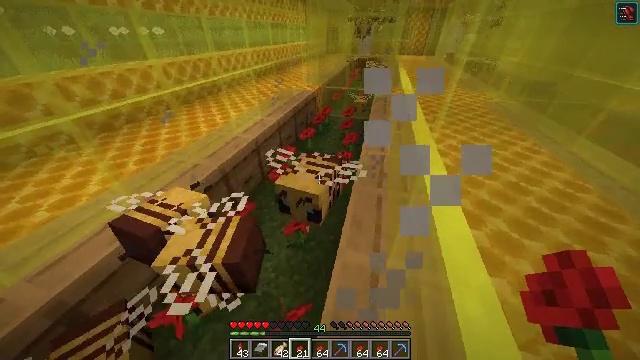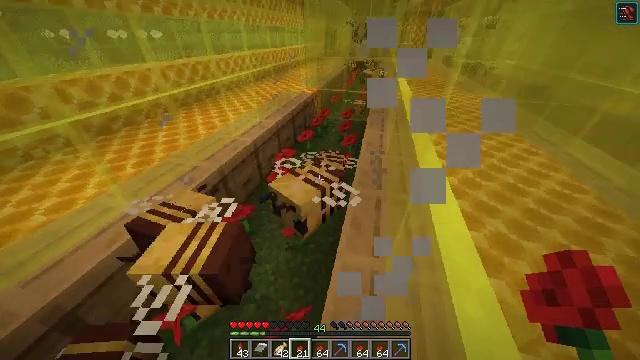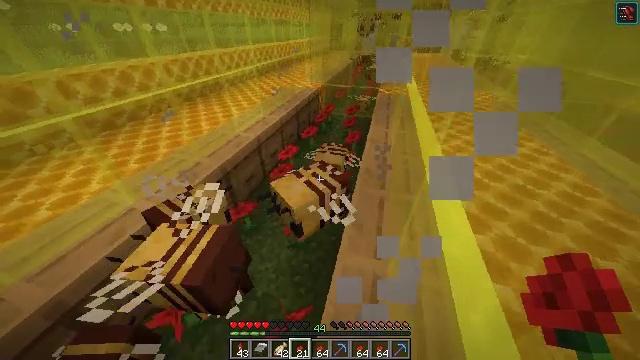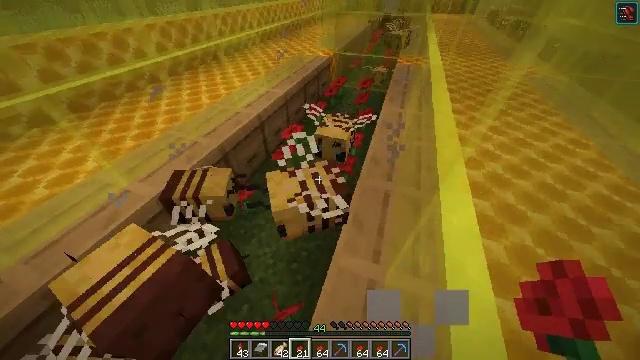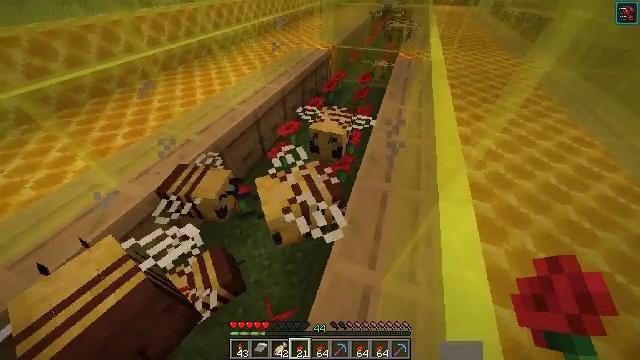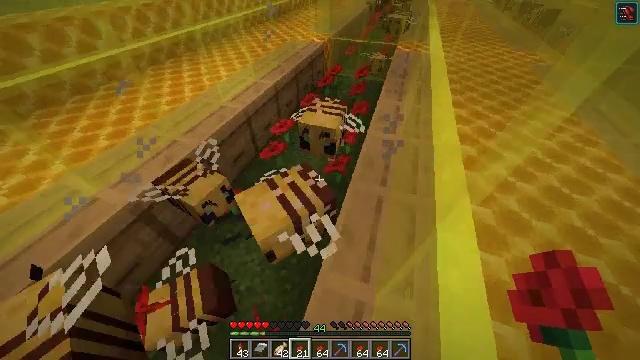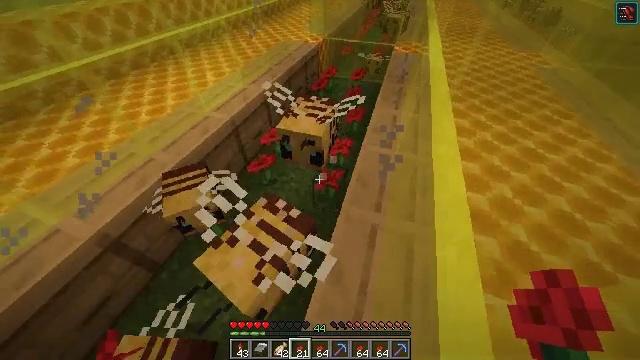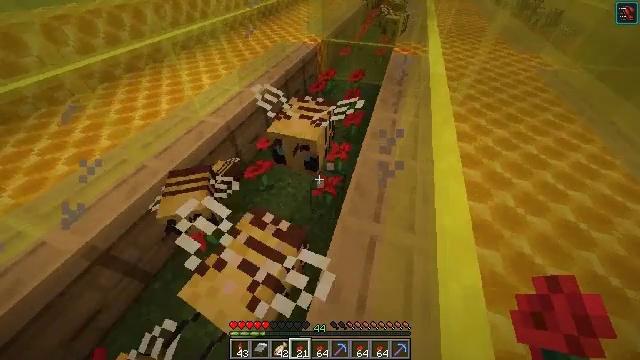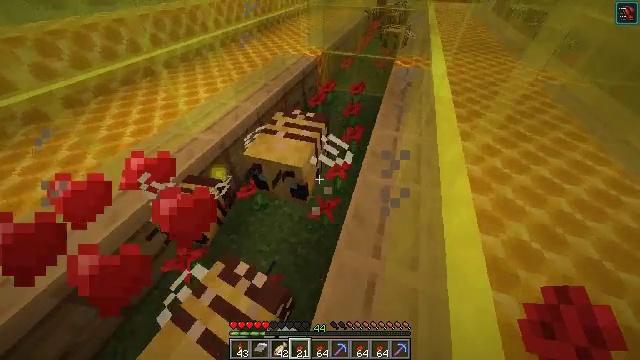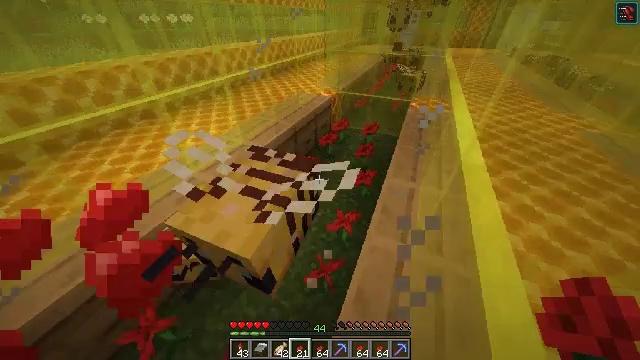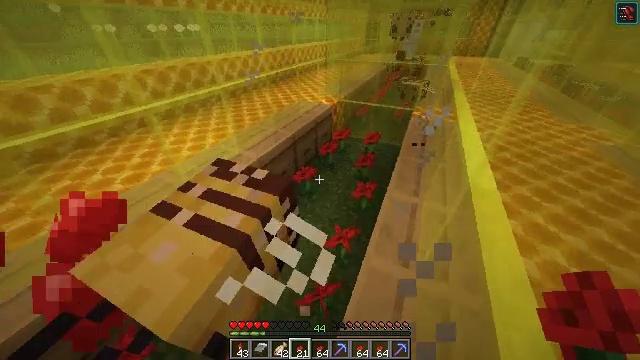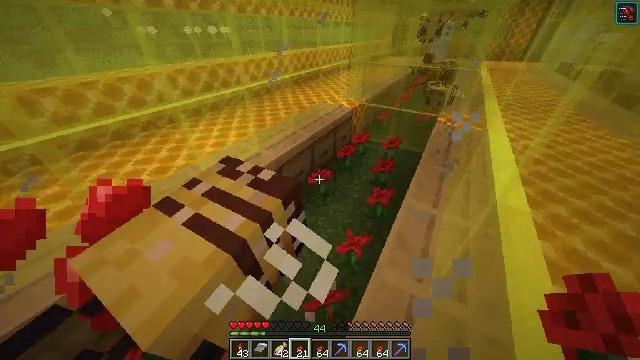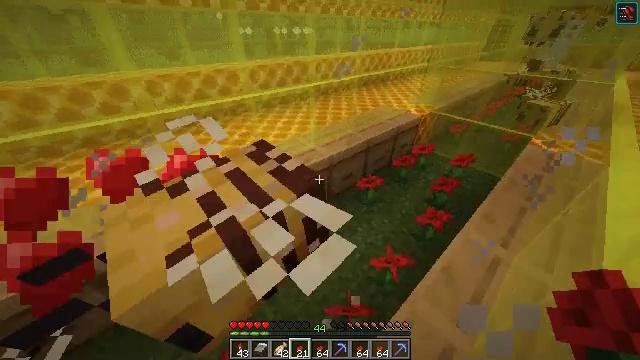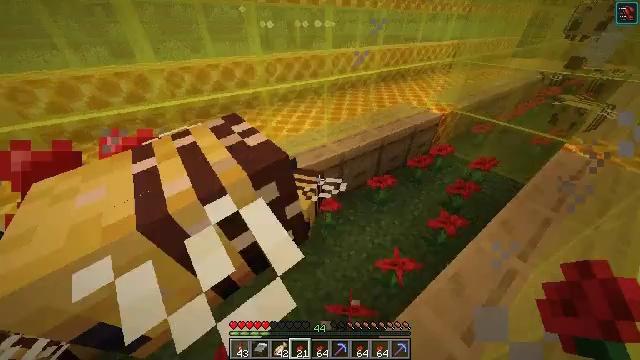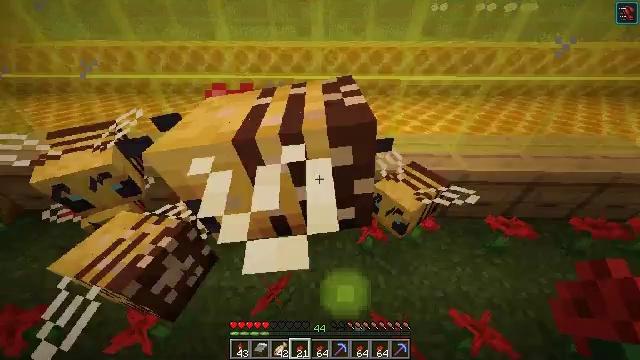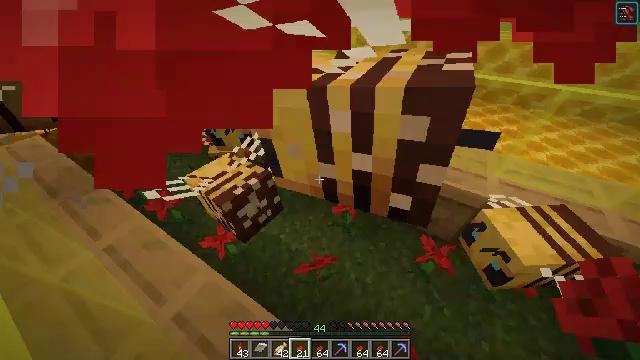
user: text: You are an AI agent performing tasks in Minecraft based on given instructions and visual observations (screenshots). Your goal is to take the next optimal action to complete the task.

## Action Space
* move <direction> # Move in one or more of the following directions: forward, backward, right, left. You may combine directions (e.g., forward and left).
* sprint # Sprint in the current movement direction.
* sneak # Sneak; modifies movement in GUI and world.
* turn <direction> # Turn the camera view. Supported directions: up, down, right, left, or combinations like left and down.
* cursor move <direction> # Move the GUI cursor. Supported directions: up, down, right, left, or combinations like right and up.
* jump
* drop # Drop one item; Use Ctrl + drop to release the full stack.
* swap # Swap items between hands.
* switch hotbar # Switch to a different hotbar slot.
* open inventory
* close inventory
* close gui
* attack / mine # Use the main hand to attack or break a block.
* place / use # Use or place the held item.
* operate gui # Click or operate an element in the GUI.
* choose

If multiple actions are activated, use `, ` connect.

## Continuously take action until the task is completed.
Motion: motion action
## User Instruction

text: Gather honey bottles to craft a honey block.
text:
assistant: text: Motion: use / place
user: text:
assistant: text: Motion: move forward and move right, turn left and down, use / place
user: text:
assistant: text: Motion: move forward and move right, turn left and down
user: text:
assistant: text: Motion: move forward and move right, turn down
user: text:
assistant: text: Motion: move forward and move right, turn down
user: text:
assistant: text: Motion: move forward and move right
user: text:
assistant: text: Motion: move forward and move right
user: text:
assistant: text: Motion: move forward and move right, turn up
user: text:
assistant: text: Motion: move forward and move right, turn left and up
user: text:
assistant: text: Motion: turn left and up, use / place
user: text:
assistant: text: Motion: turn left, use / place
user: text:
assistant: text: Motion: turn left, use / place
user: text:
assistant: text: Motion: turn left and down, use / place
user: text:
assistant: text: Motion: turn left and down, use / place
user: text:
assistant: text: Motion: turn left and down
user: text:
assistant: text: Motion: turn left, use / place
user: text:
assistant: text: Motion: move left, turn left, use / place
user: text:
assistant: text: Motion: move forward and move left, turn left and up
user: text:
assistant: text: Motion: move forward and move left, turn left and up, use / place
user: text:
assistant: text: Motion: move forward and move left, use / place
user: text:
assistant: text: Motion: move forward and move left, use / place
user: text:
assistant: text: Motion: move forward and move left
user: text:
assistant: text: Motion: move forward and move left, turn left and up
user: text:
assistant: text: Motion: move forward and move left, turn left and up
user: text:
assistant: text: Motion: move forward and move left
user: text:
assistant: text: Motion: move forward and move left
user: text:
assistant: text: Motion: move forward and move left
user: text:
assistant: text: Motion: move left
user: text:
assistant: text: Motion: move left, turn left and up
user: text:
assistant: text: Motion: move left, turn left and up